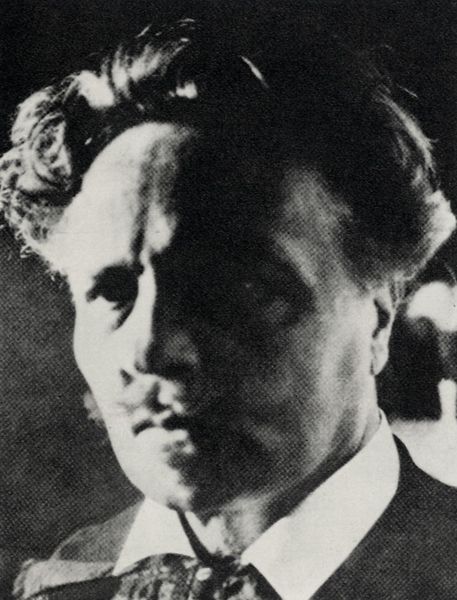
Titel: Selbstporträt, Stockholm
Künstler: August Strindberg
Standort: Stockholm
Institution: Kunglia Bibliothek
Schlagwörter: dunkel, mann, schatten, weiß, frisur, grau, haar, hell, lampe, licht, mund, nase, ohr, schwarz, stirn, blick, schal, alt, anzug, bart, hemd, jacke, schnurrbart, wand, augen, kragen, bild, bildnis, portrait, porträt, haare, frontal, kinn, lippen, locke, locken, rechts, schultern, welle, scheinwerfer, schnurbart, tapete, krawatte, detail, nah, nahaufnahme, ernst, streng, brauen, wange, fliege, schnauzer, foto, fotografie, links, schwarz-weiß, augenringe, strin, gedanke, film, undeutlich, aufnahme, rasterung, augenring, vergrößerung, zoom, körnig, brauekragen, rinhaar, scchwarzweiss, zu dunke